Aerial crown-view tile of a tropical tree (Barro Colorado Island, Panama), acquired 20240918:
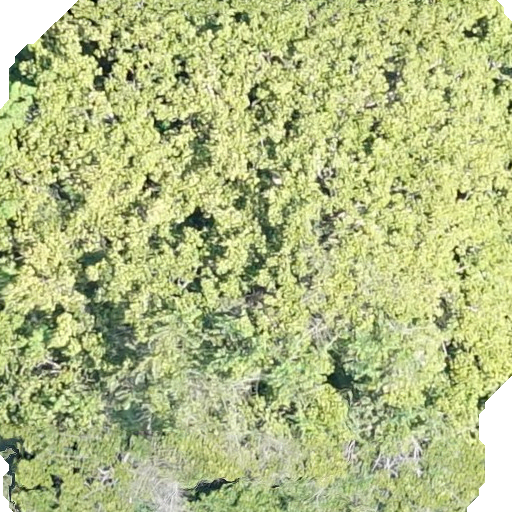
Species: Sterculia apetala
GBIF accepted scientific name: Sterculia apetala
Crown area: 545.532 m²